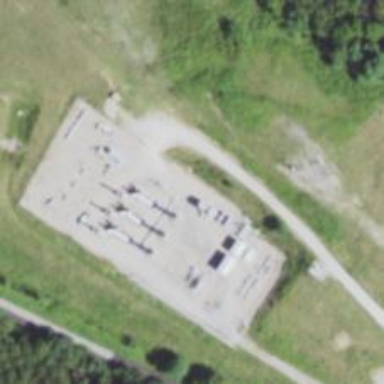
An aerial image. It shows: Storage tank that is man-made.